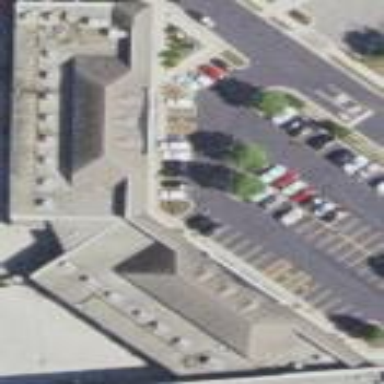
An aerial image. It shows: Retail building.